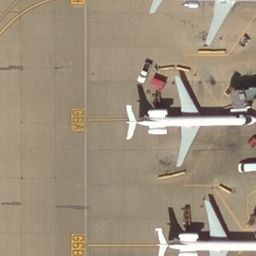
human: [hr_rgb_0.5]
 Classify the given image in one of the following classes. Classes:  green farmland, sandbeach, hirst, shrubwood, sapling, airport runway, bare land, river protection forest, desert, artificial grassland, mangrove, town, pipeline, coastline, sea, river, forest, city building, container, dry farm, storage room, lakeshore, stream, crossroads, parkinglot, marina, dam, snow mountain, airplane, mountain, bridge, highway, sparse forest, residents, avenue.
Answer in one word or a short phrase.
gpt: airplane